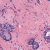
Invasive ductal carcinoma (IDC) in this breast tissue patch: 1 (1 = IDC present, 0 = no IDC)